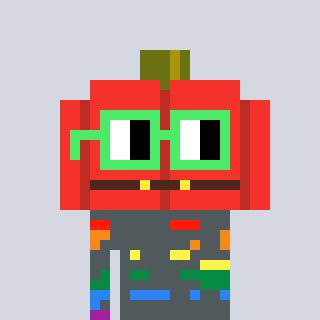
a pixel art character with square light green glasses, a pumpkin-shaped head and a bege-colored body on a cool background